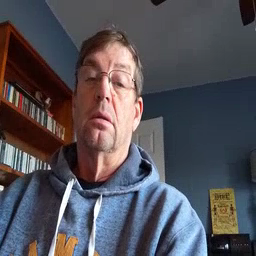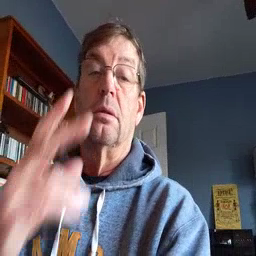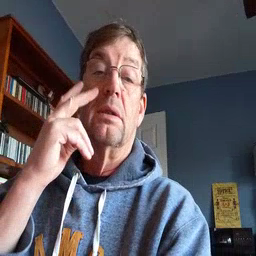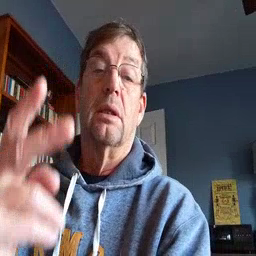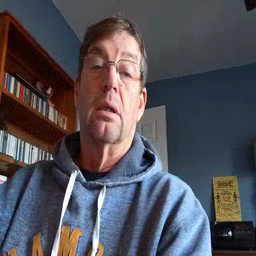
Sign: see